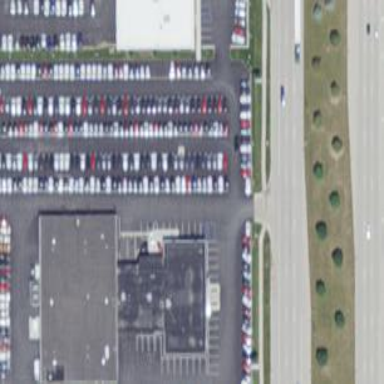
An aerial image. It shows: Building housing car shop.